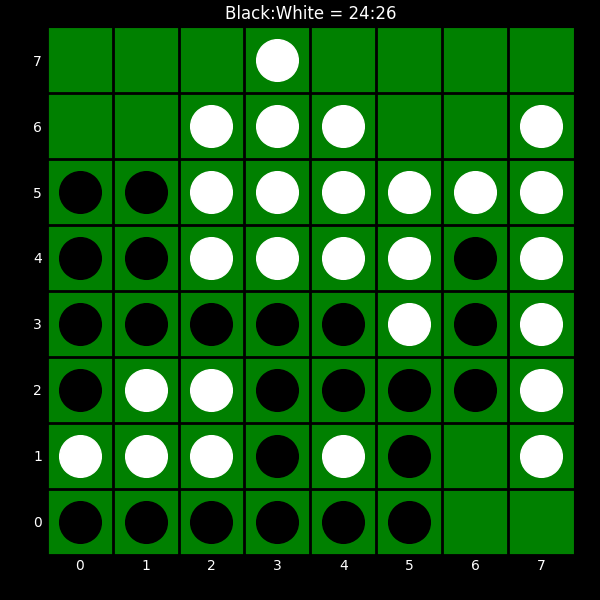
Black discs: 24
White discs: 26